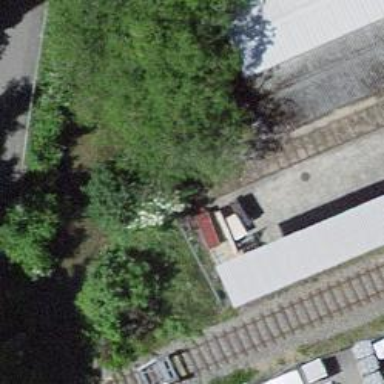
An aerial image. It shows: Railway buffer stop.